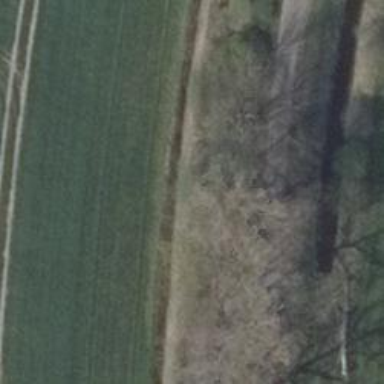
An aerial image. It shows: Hunting stand.